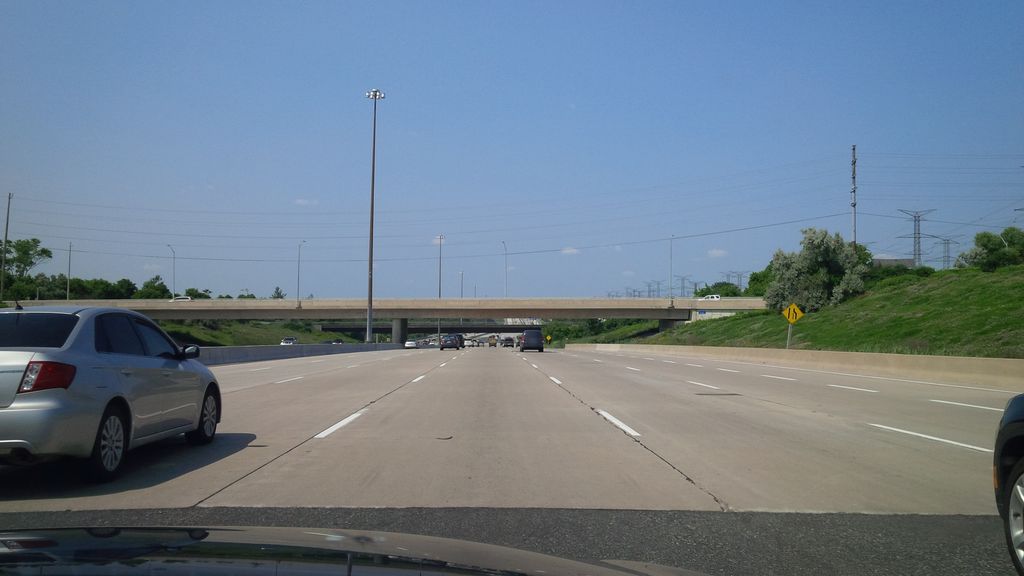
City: toronto